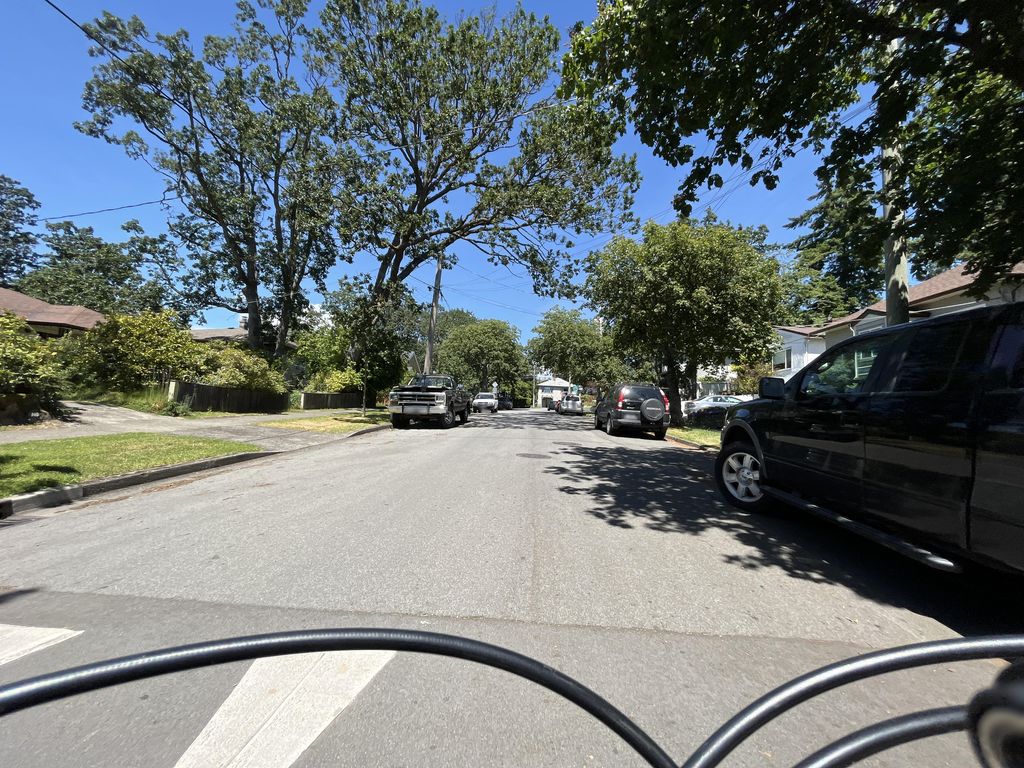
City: victoria